Field crop: maize
Growth stage: 2
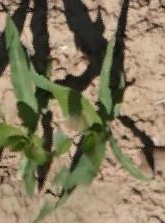
Species: maize